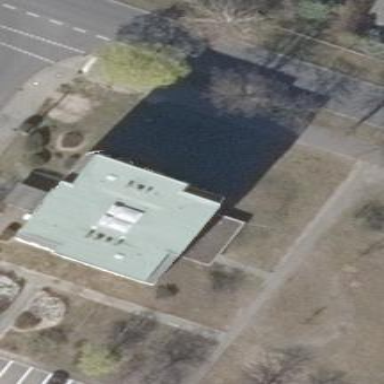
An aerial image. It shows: Building with flat roof.